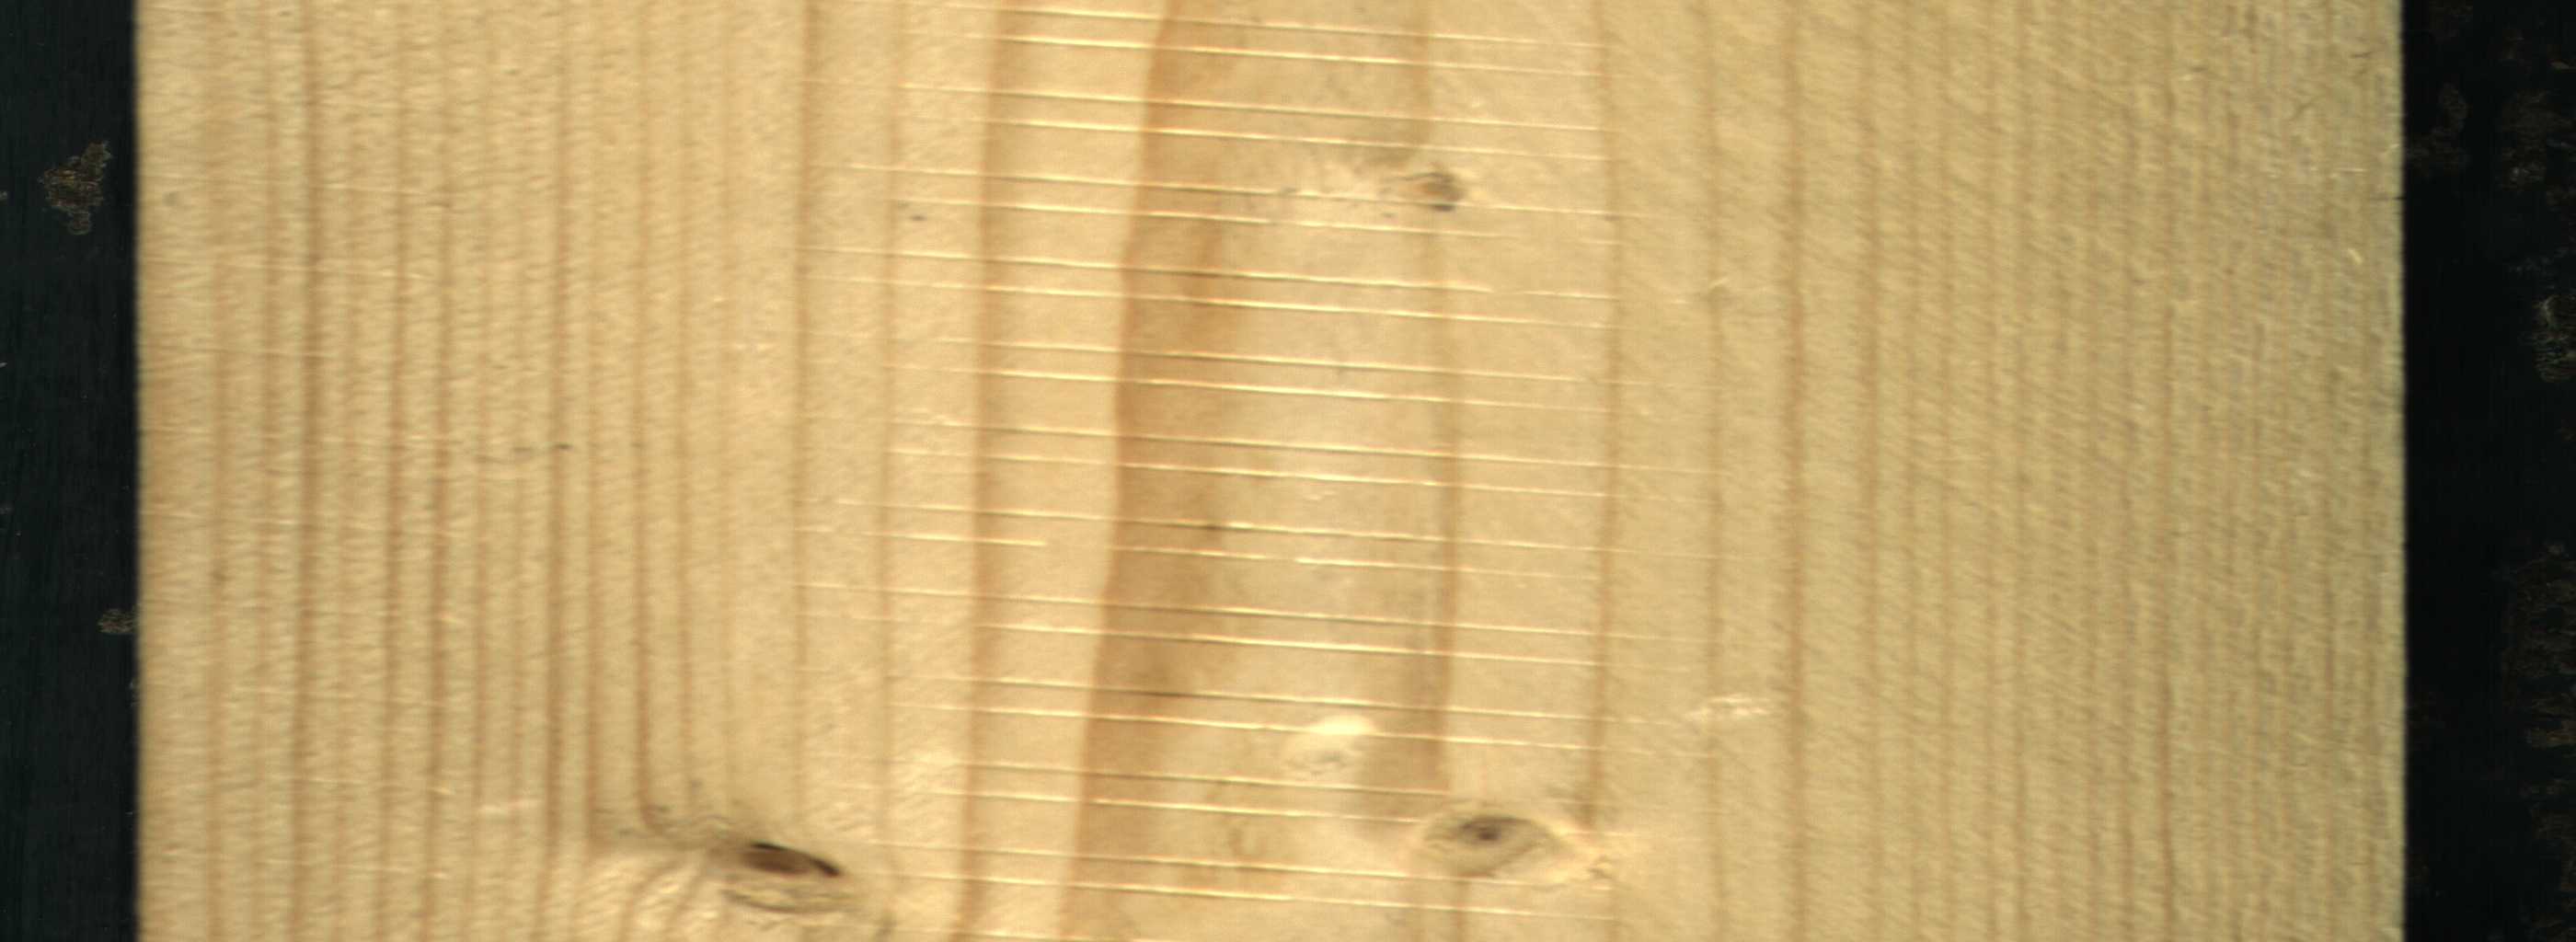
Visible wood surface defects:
Live_Knot
Live_Knot
Live_Knot